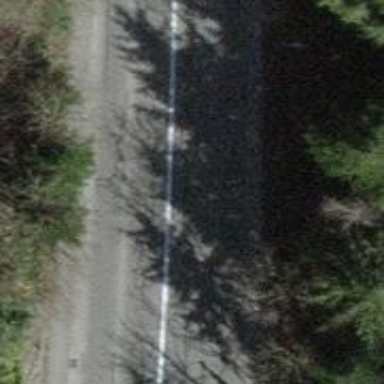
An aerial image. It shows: Secondary road with asphalt surface.